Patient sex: M
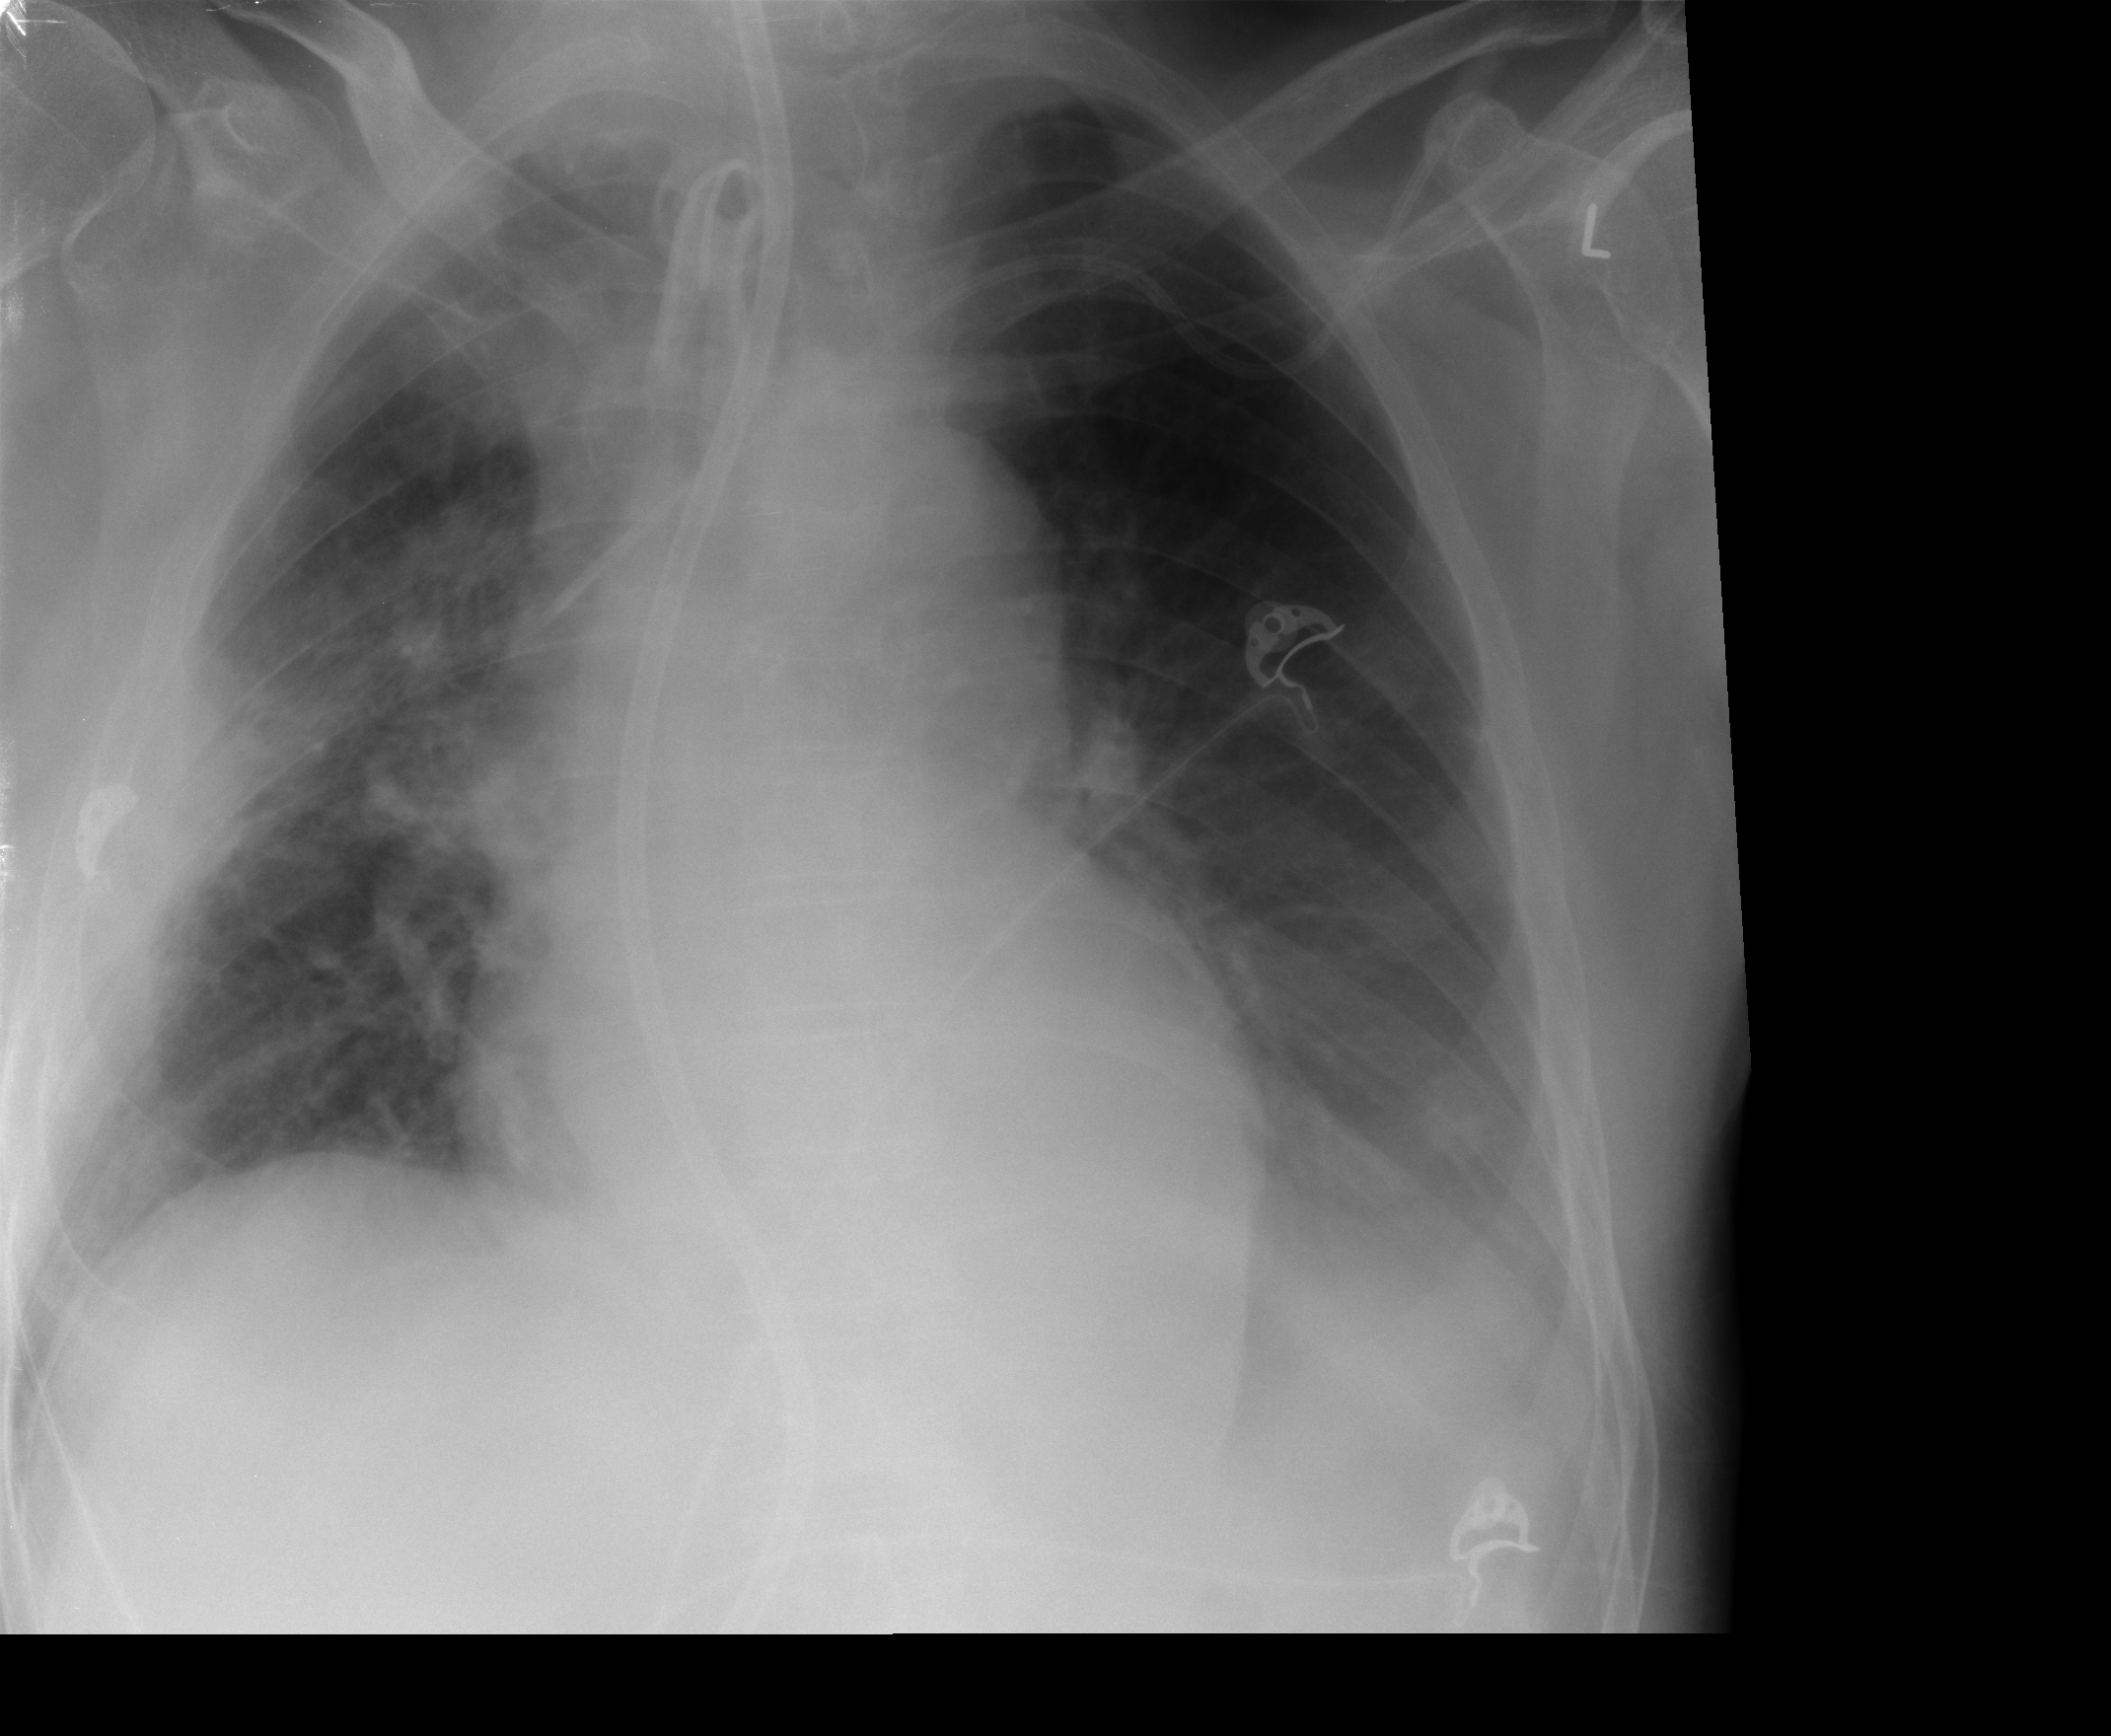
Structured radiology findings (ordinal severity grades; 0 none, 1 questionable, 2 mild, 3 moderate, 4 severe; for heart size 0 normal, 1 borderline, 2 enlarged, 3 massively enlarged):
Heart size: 1
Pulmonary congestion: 2
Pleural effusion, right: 2
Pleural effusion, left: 2
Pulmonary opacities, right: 2
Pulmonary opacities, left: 0
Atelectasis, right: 3
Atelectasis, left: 2